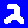
Digit: 2